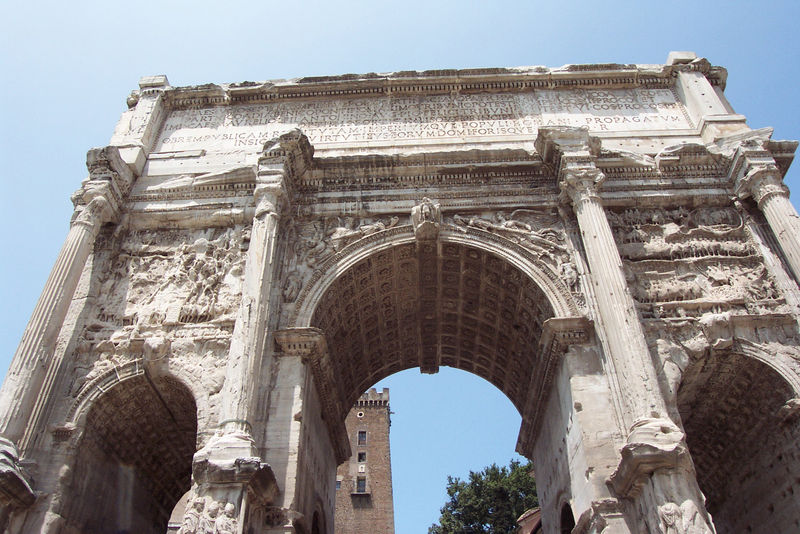
Titel: Forum Romanum: Triumphbogen des Septimius Severus
Standort: Rom, Forum Romanum (EU - I - Latium)
Schlagwörter: baum, himmel, marmor, säulen, stein, turm, schrift, bogen, wolkenlos, rundbogen, inschrift, tor, bögen, antike, text, rom, portal, stadttor, rundbögen, kassettendecke, römisch, triumphbogen, bauwerk, latein, portus, rrom